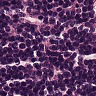
Metastatic tissue present: no